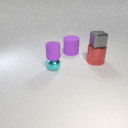
small cyan metal sphere in front of large purple rubber cylinder